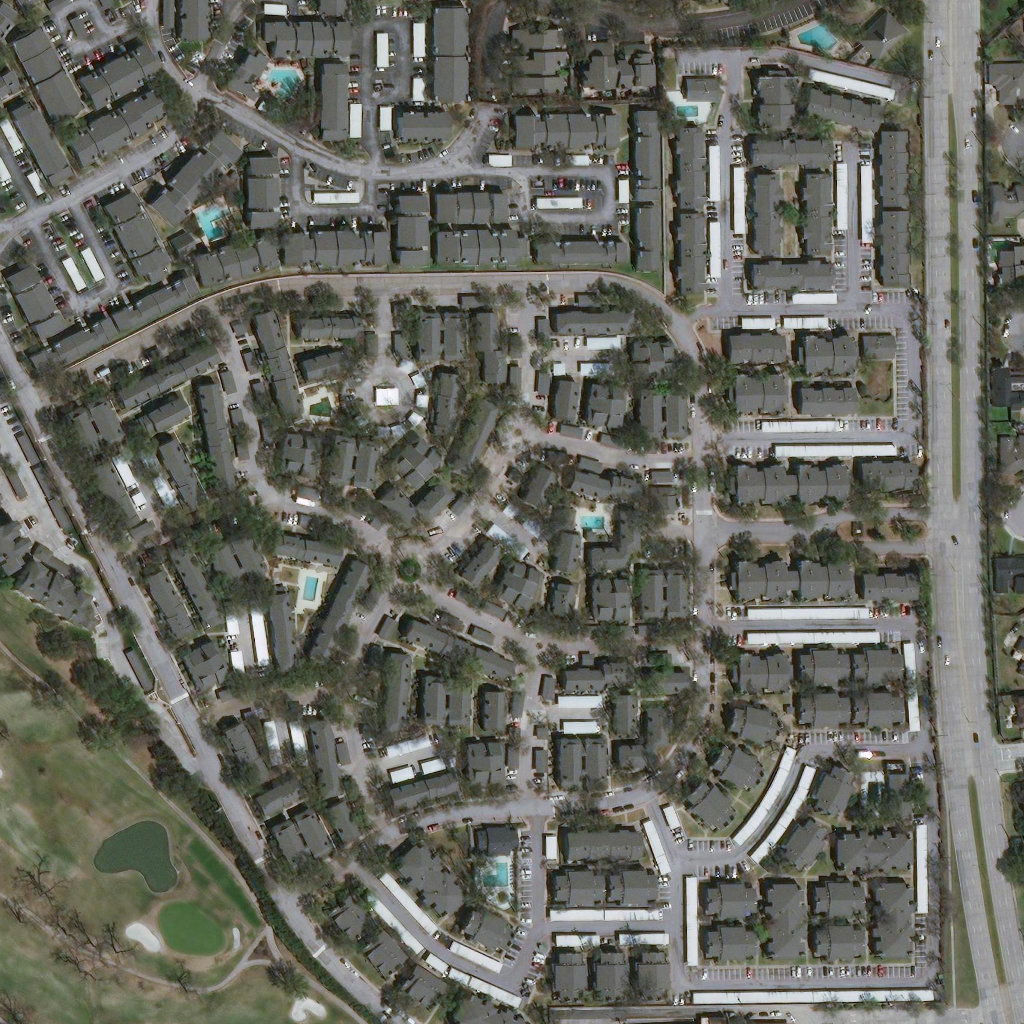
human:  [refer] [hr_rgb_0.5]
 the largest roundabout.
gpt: <box>[[38, 53, 42, 58, 0]]</box>